Question: I'm working with directories full of images, which are photographs of documents in an archive. I'm writing org files with notes on the content of these, and I would like to make it quicker and easier to browse the images (e.g. with ) and copy links into the org-mode file alongside my notes.
My working setup looks like this:

My questions are:
- - -
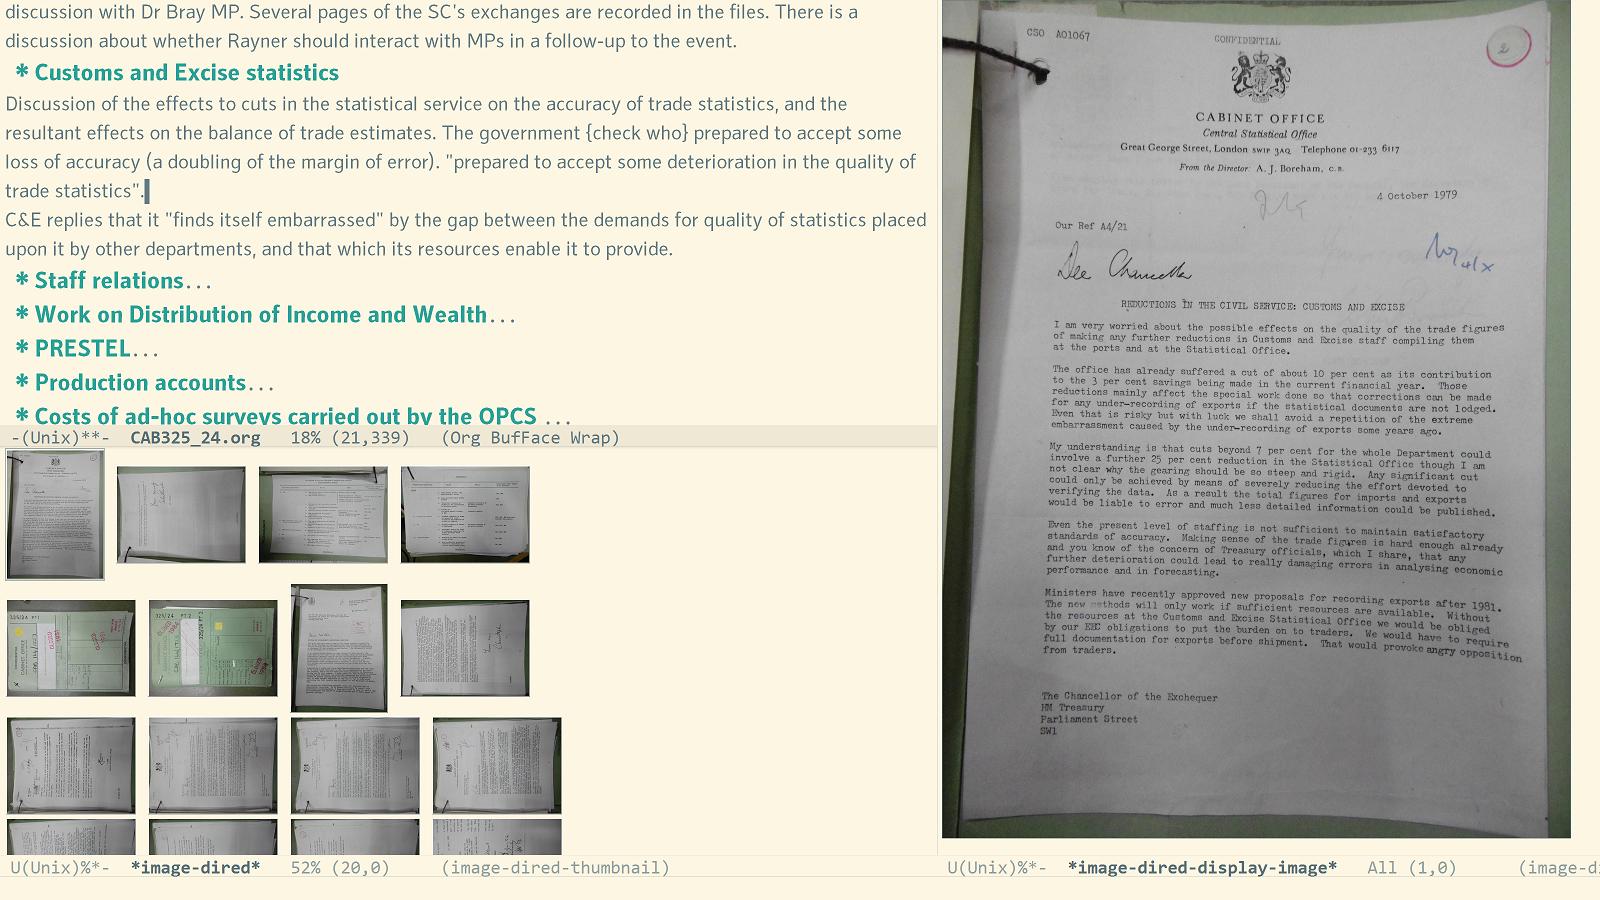
Answer: Here is a little code to make working with images easier. Just copy it into your '*scratch*' buffer and run 'M-x eval-buffer'.
'''
(defun my-next-image ()
(interactive)
(save-excursion
(with-current-buffer "*image-dired*"
(image-dired-forward-image)
(image-dired-display-thumbnail-original-image))))
(defun my-prev-image ()
(interactive)
(save-excursion
(with-current-buffer "*image-dired*"
(image-dired-backward-image)
(image-dired-display-thumbnail-original-image))))
(defun my-insert-current-image-path ()
(interactive)
(insert
(concat
"[["
(save-excursion
(with-current-buffer "*image-dired*"
(image-dired-original-file-name)))
"]]")))
(define-key org-mode-map (kbd "<f9> n") 'my-next-image)
(define-key org-mode-map (kbd "<f9> p") 'my-prev-image)
(define-key org-mode-map (kbd "<f9> i") 'my-insert-current-image-path)
'''
Press 'F9 n' to switch to the next image while in org mode, press 'F9 i' to insert a link to the current image. Rebind keys to your liking.